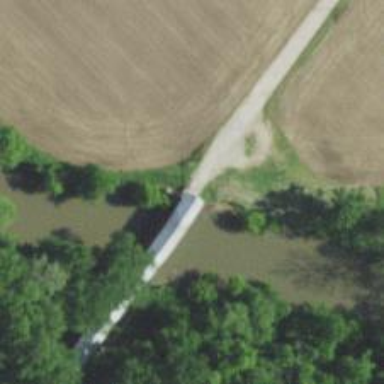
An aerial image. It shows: Covered bridge on residential road.